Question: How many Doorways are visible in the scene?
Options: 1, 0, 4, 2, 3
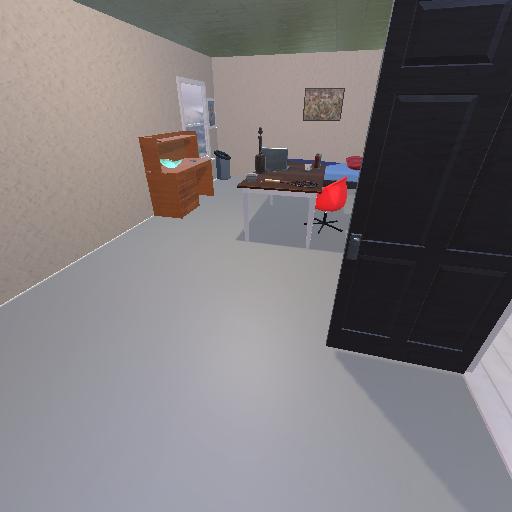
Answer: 1